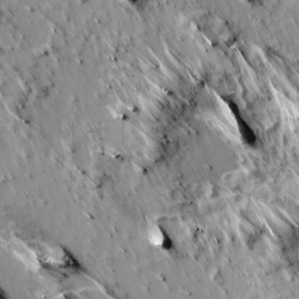
Label: non_frost